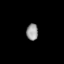
Tissue: lung
Cell type: Epithelial cells
Senescence score: 0.2261
Nuclear area (px): 187
Mean DAPI intensity: 154.893